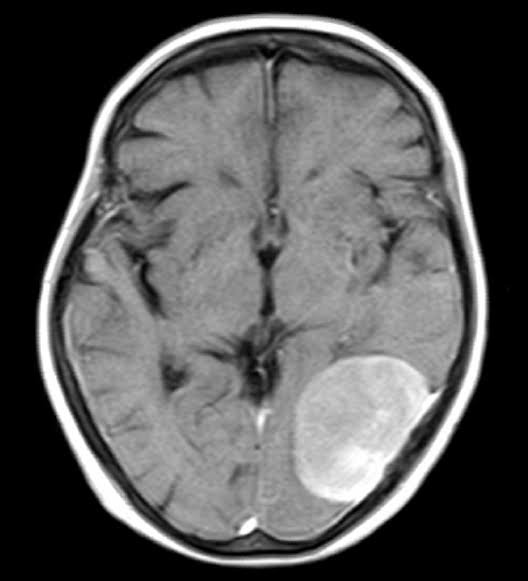
Label: meningioma